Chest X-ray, AP view. Patient: 75 years old, sex F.
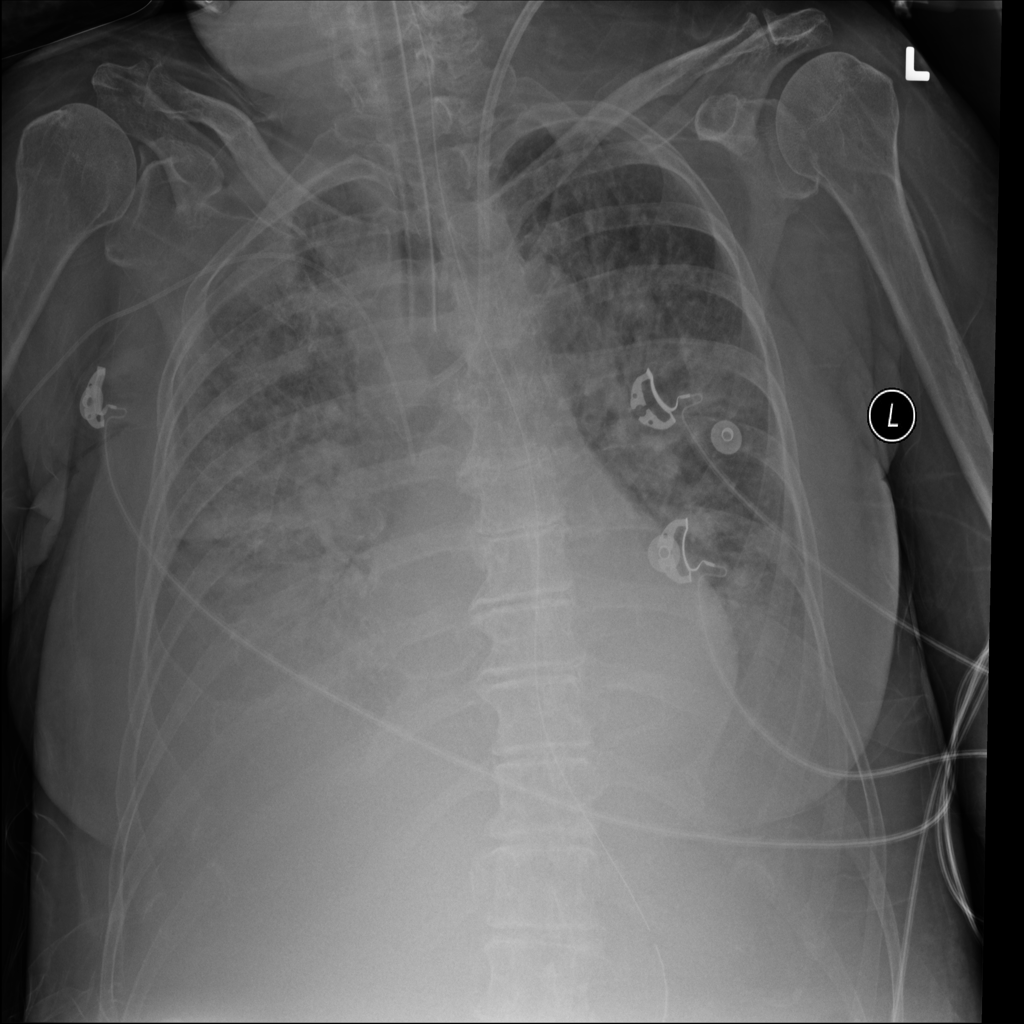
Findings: Effusion, Infiltration